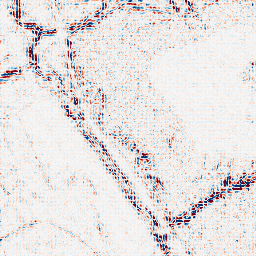
Category: wavelet
Decomposition family: wavelet_biorthogonal
Decomposition parameters: wavelet: bior3.5
level: 2
Upsampling method: sinc_hamming
Upsampling parameters: scale: 4
kernel_size: 4
Upsampling scale: 4